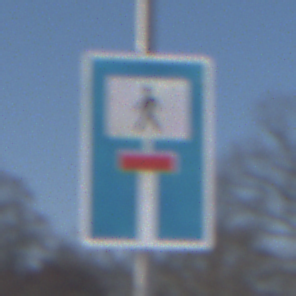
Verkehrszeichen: SackgasseFussgaengerDurchlaessig
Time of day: MorningAfternoon
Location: Outdoor (Nature)
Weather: PartlyCloudy
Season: Winter
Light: Natural